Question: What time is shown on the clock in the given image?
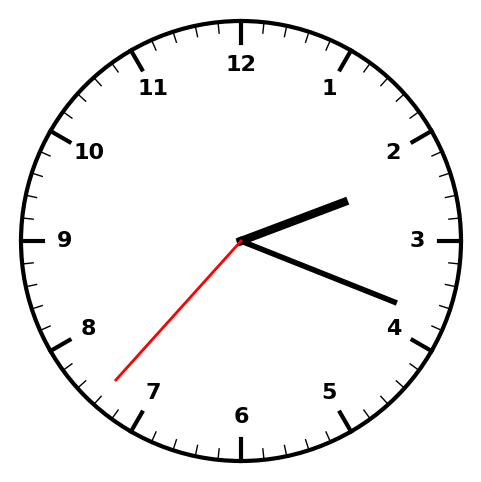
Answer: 02:18:37